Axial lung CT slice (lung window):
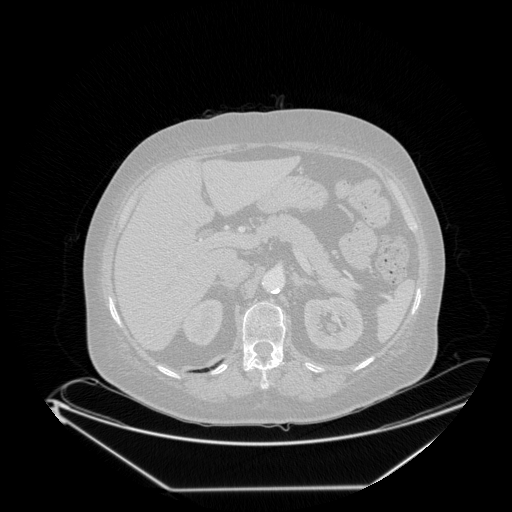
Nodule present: no